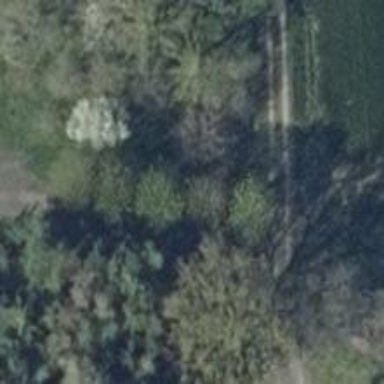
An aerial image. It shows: Well-maintained track road with grade 1 tracktype.